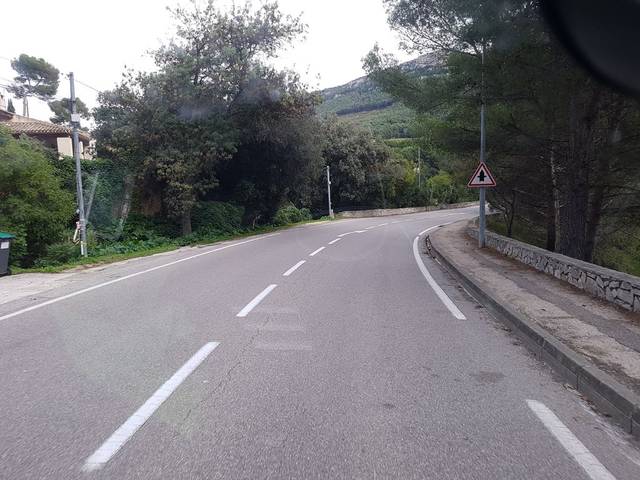
Region: France
Coordinates: 43.218, 5.549